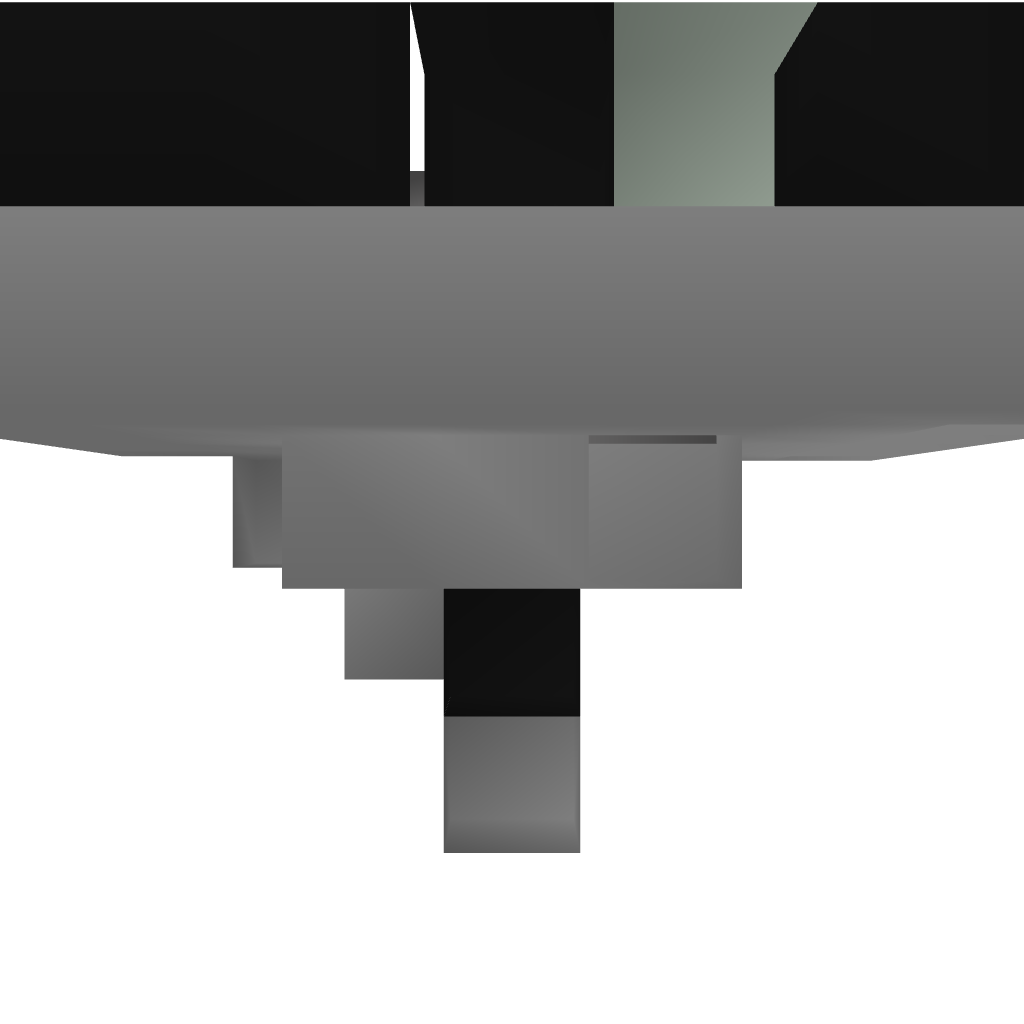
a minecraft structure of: Compact Equipping Machine